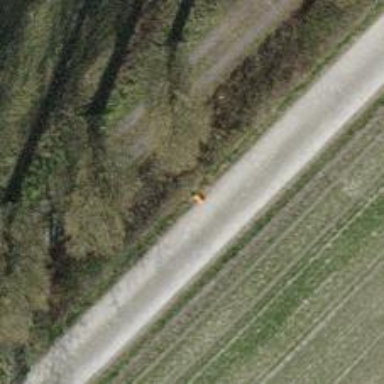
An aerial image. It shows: Pole supporting roof covering pipeline marker.